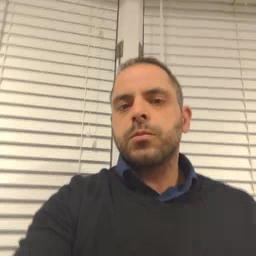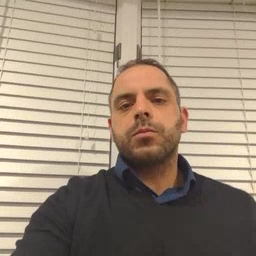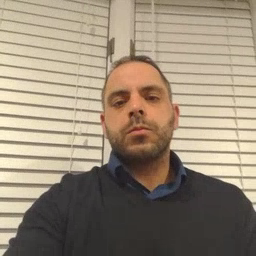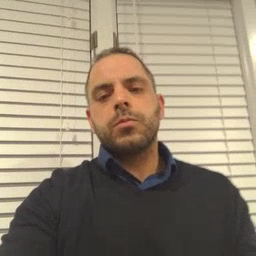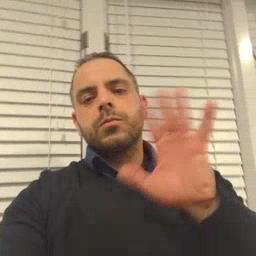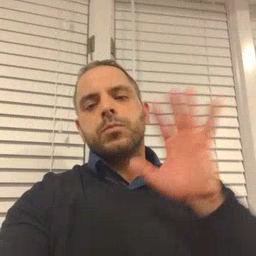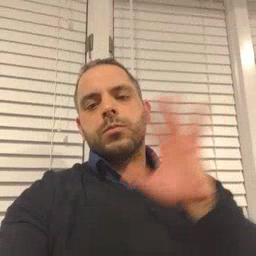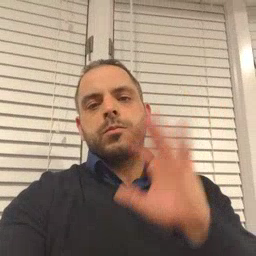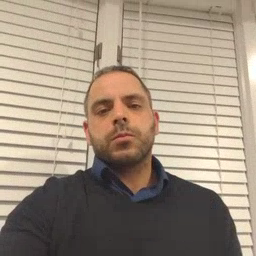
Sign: bye